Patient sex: M
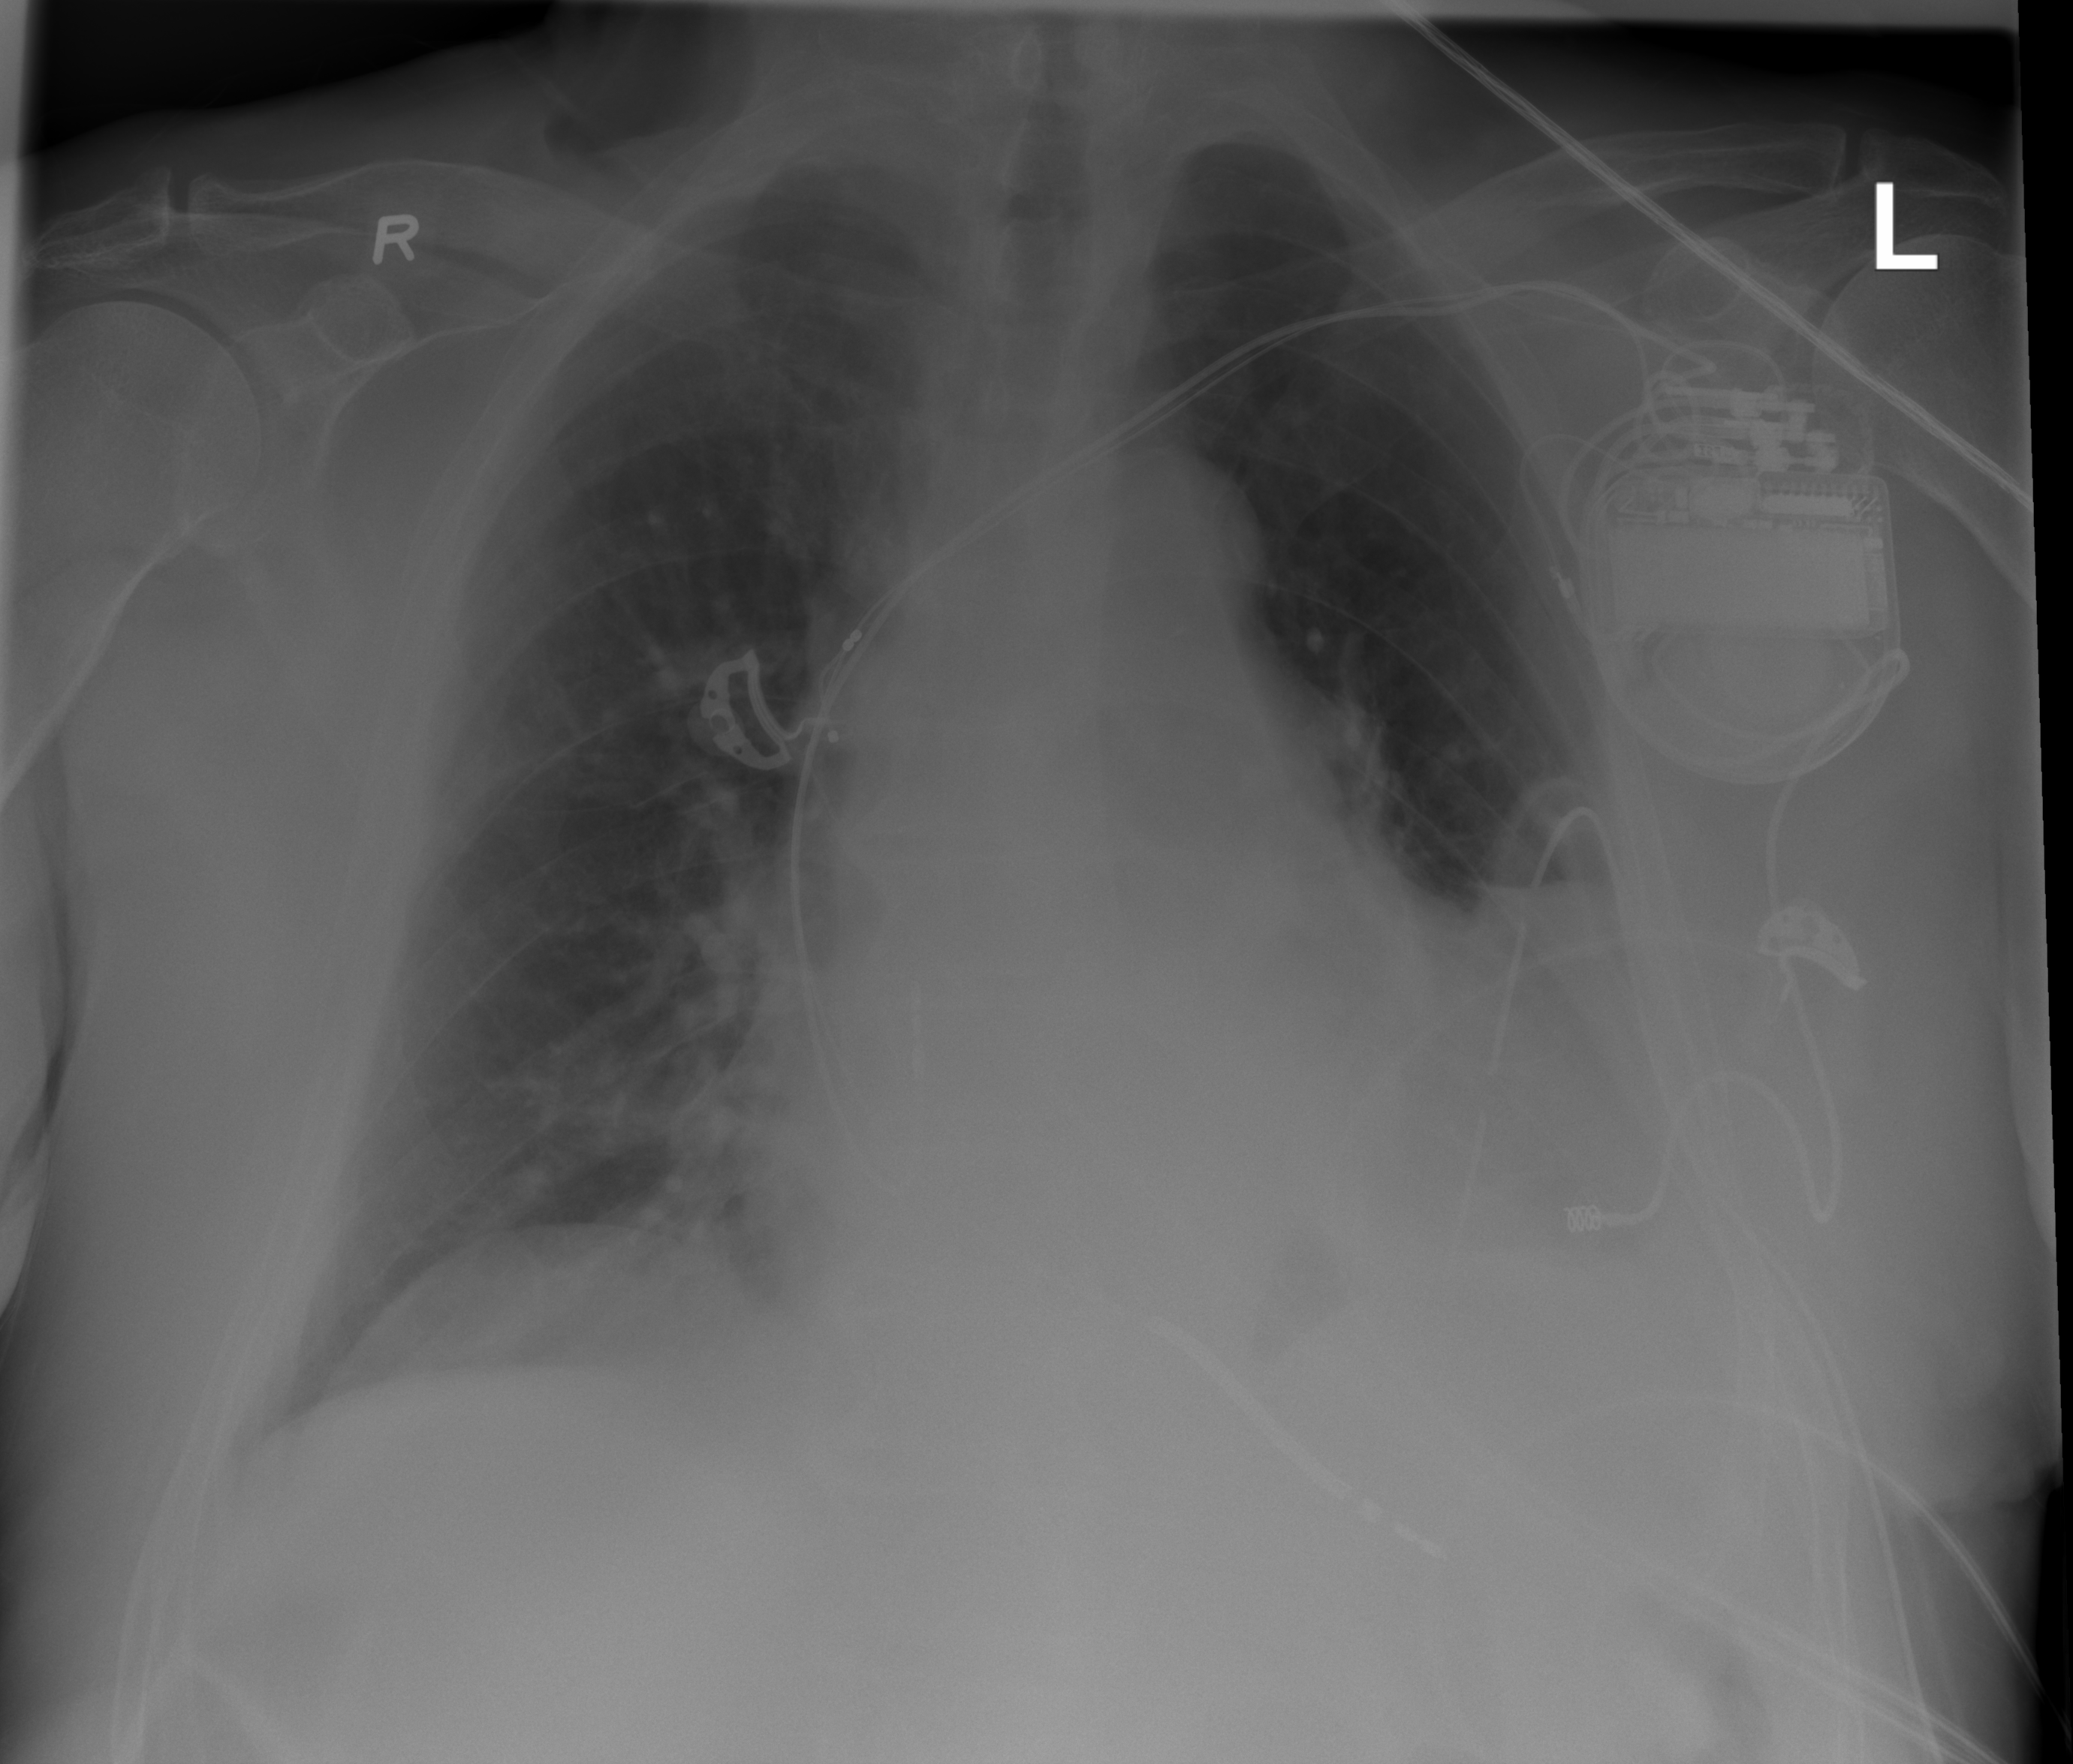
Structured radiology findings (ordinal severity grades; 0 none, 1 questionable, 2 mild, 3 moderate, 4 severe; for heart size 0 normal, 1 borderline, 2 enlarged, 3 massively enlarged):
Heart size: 2
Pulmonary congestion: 2
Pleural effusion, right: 0
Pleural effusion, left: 2
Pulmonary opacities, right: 0
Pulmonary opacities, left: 0
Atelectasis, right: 0
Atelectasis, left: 2